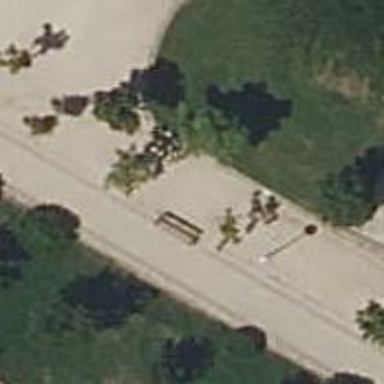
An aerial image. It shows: Bench.